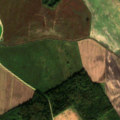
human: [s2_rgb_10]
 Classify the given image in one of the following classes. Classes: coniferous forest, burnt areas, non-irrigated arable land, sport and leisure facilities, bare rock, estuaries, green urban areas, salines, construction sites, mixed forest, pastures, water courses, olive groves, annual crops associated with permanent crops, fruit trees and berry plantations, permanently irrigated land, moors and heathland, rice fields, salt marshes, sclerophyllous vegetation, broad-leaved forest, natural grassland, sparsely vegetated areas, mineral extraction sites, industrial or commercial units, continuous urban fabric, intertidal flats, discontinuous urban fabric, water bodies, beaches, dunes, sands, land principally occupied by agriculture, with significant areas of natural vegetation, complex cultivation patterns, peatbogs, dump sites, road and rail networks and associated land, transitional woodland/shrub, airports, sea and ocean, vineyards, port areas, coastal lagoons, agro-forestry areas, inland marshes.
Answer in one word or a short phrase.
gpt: non-irrigated arable land, broad-leaved forest, mixed forest